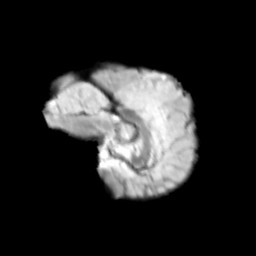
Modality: T2w
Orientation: sagittal
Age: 10
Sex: male
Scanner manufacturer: siemens
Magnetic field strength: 3 T
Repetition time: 3.8 s
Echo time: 0.07 s